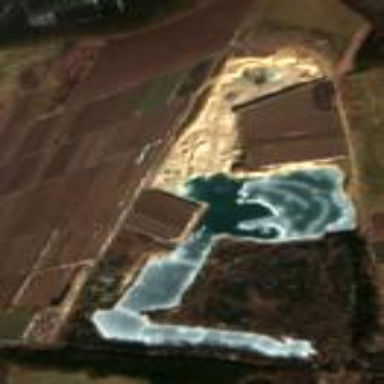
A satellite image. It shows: Quarry area with sand as the primary resource.